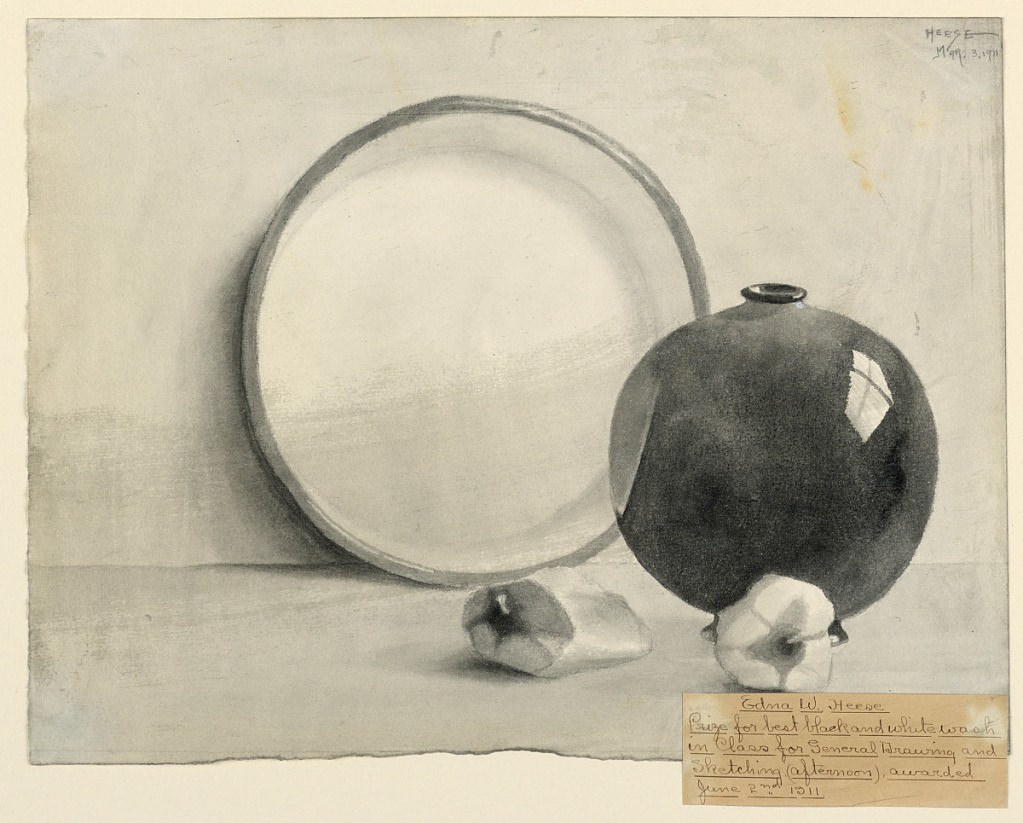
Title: Still-life
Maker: Edna W. Heese
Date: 1911
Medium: Grey washes on paper
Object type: Drawing
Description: Horizontal rectangle. Still-life of a large dish, vase and peppers. Signed in pencil, upper left: "HEESE / MAR. 13, 1911." Label mounted, lower right.